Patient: sex M, age 65
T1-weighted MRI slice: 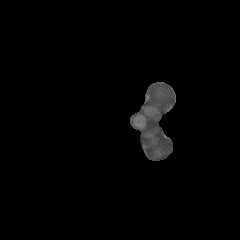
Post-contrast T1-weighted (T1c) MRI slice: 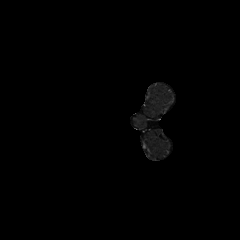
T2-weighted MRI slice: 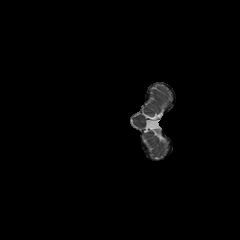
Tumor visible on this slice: no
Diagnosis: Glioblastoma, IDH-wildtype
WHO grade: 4